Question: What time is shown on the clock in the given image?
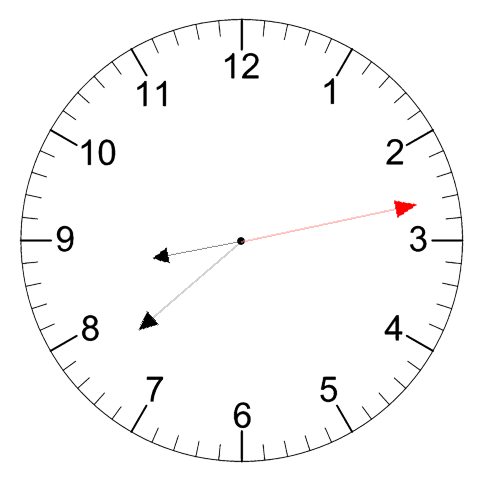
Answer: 08:38:13